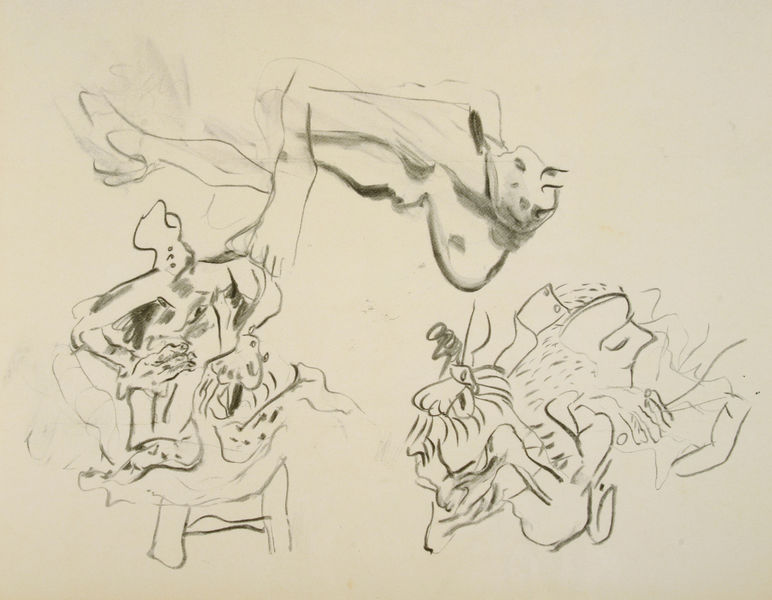
Titel: Untitled
Künstler: Willem De Kooning
Standort: Baden-Baden
Institution: Museum Frieder Burda
Schlagwörter: feder, hand, weiß, grau, mund, nase, profil, schwarz, skizze, stuhl, zeichnung, gesichter, arm, arme, gesicht, kragen, mensch, hände, auge, beine, bein, papier, studie, abstrakt, modern, linien, füsse, figuren, detail, knöpfe, punkte, tusche, linie, torso, gespenst, pinsel, kohlezeichnung, verwischt, stuhlbein, stuhlbeine, unfertig, schwebend, strebe, chagall, geist, verwirrend